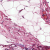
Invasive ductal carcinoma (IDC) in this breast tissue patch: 0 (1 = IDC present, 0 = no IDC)